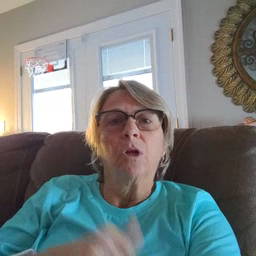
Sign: yesterday